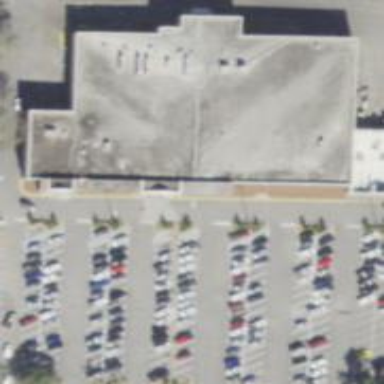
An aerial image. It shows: Parking space is available.